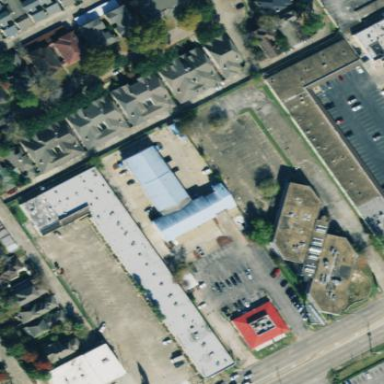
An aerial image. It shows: Motel building.